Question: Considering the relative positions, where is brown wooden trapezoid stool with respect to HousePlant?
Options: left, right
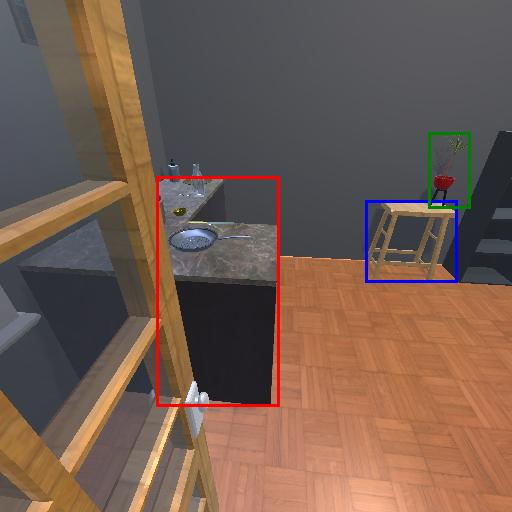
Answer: left